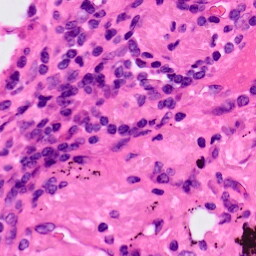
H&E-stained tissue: Lung